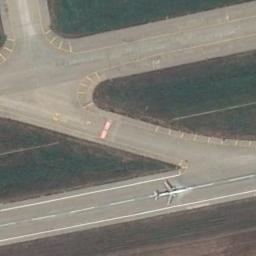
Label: runway